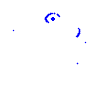
Particle: proton